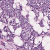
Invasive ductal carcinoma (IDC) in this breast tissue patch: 1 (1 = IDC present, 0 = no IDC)